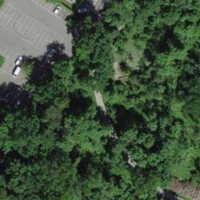
EUNIS habitat code: 53
Species observed at this site:
Filipendula ulmaria